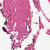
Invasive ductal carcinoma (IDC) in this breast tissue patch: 0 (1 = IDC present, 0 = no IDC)